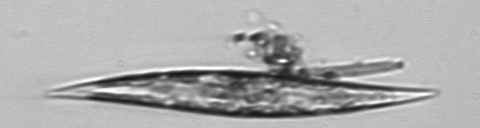
Label: Pleurosigma